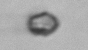
Label: Heterocapsa_rotundata